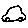
Label: car